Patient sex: F
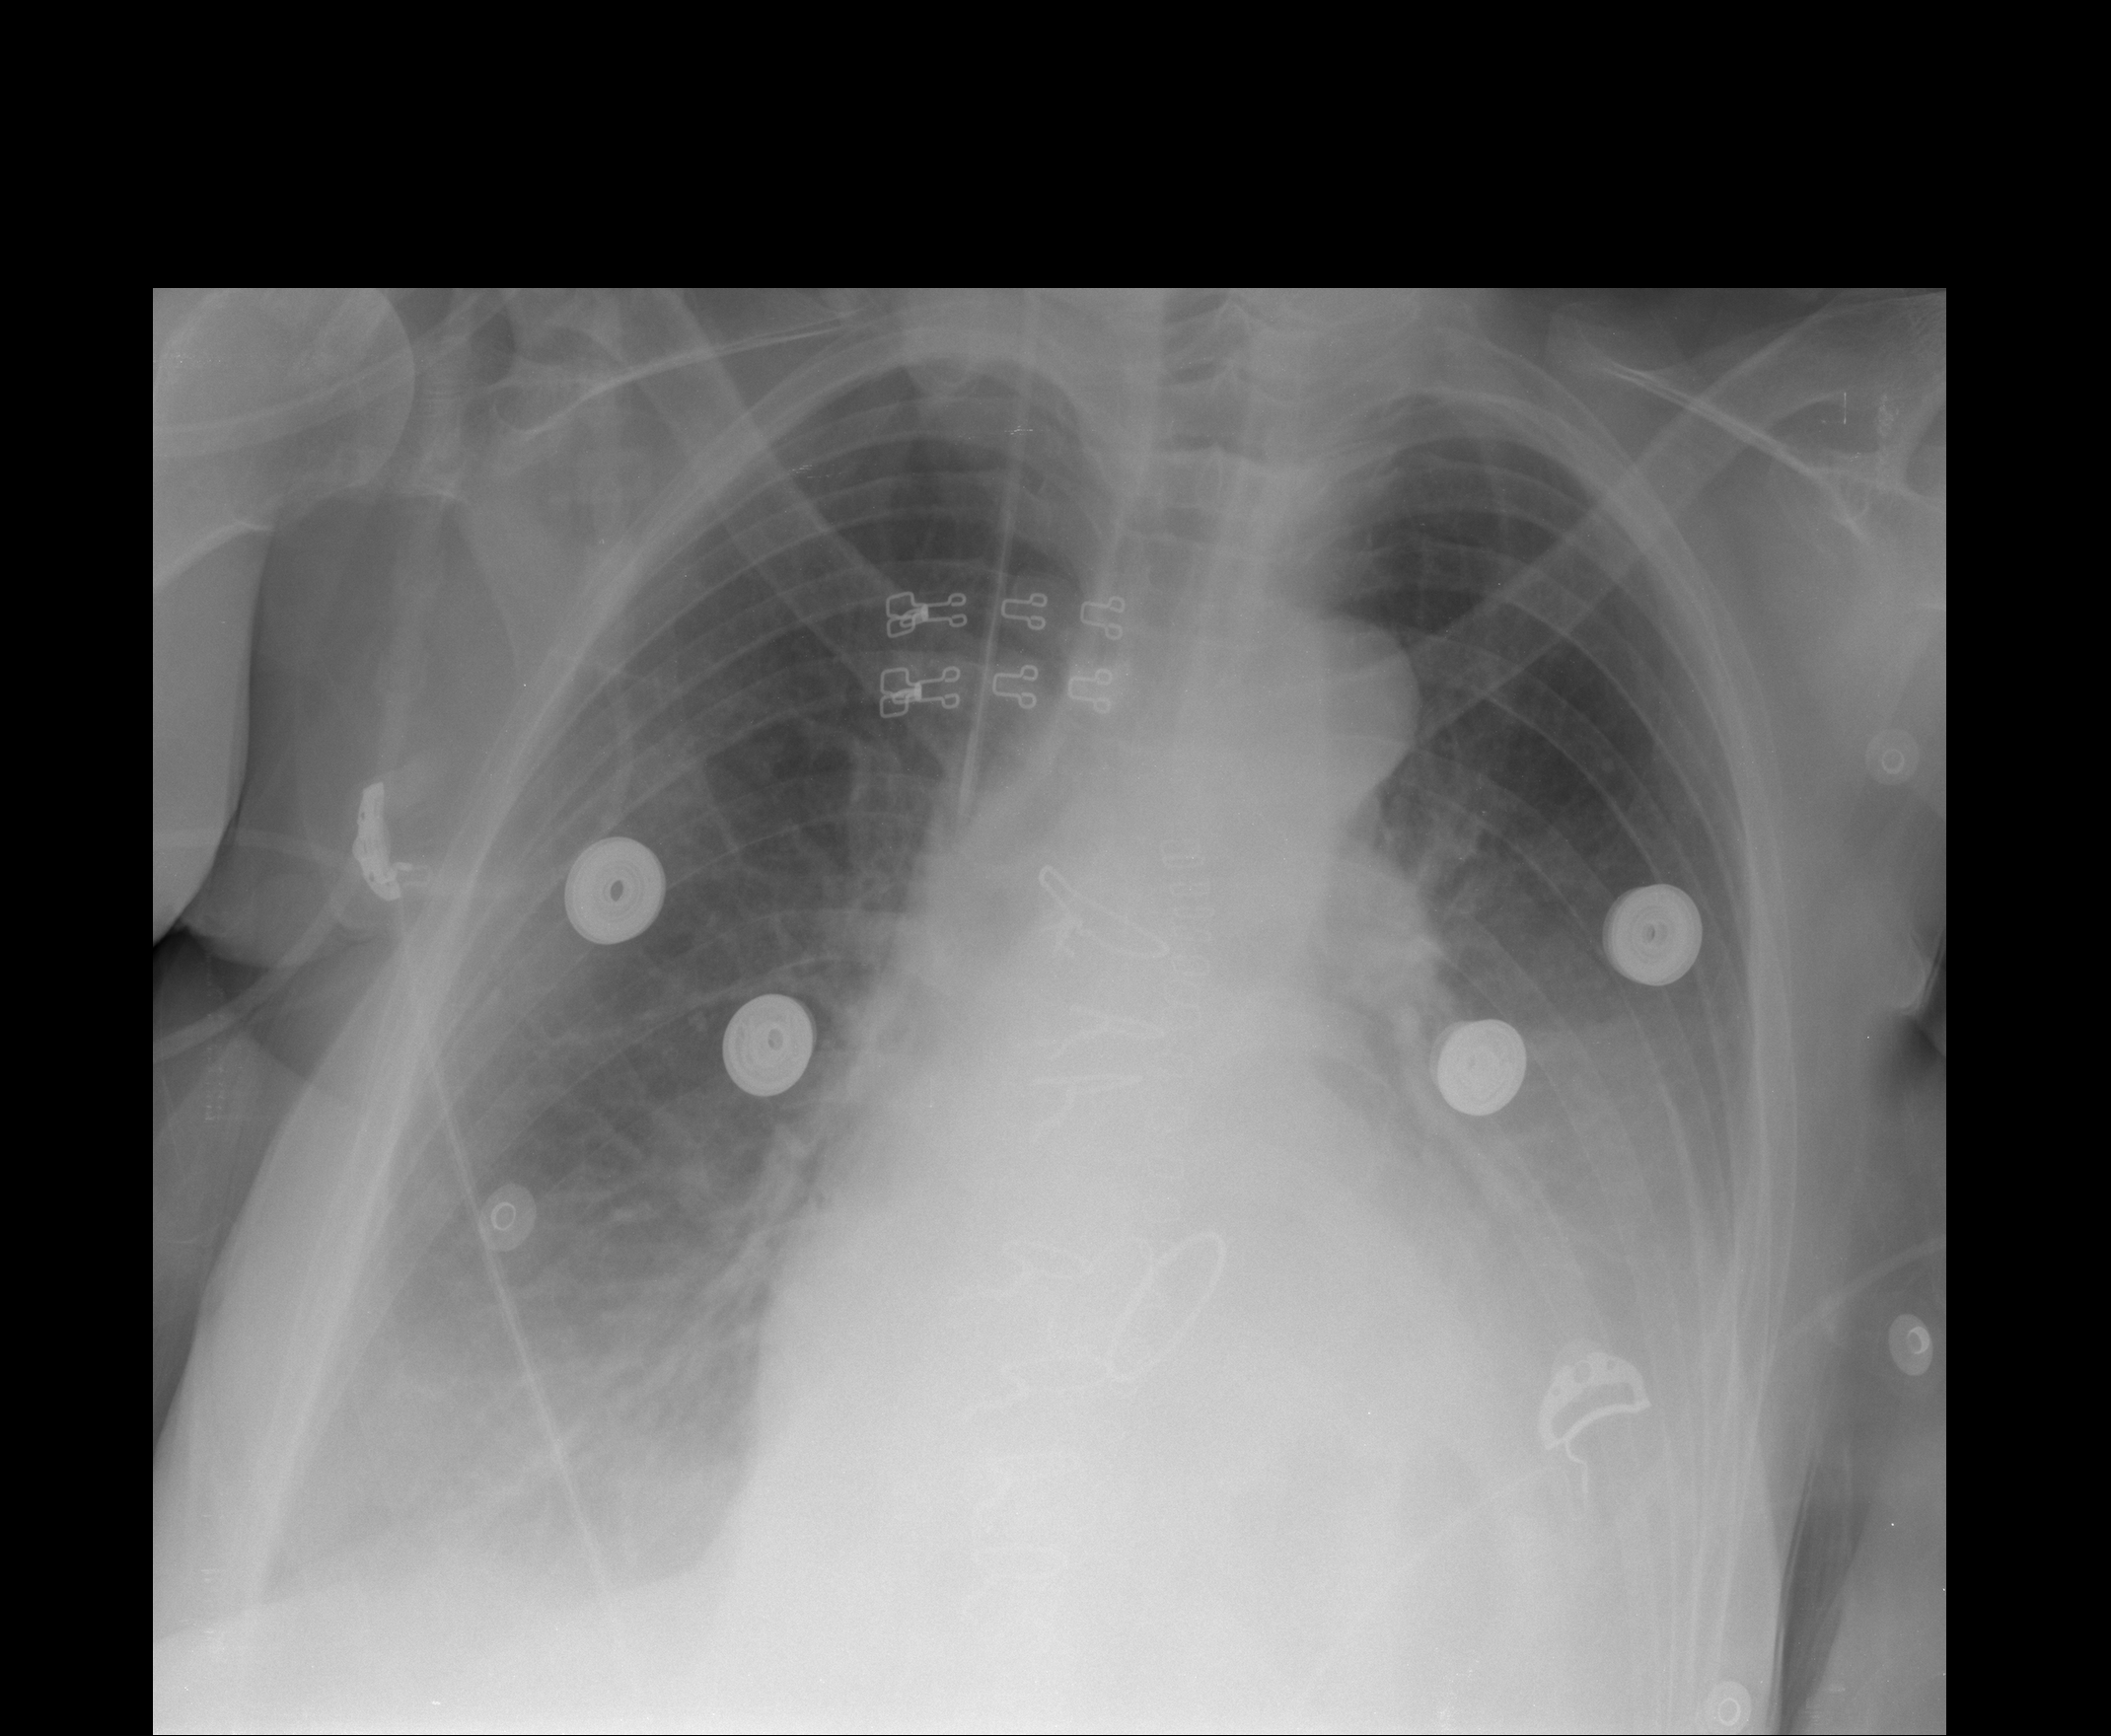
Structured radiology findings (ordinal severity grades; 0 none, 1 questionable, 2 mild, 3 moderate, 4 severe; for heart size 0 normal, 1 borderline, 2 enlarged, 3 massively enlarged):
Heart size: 2
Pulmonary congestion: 2
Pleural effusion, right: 3
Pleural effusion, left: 3
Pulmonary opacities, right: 1
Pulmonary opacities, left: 1
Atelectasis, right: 2
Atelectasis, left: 2